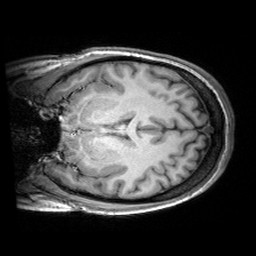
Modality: T1w
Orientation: coronal
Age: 26
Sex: female
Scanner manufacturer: siemens
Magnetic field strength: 3 T
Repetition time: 2.53 s
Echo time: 0.00299 s